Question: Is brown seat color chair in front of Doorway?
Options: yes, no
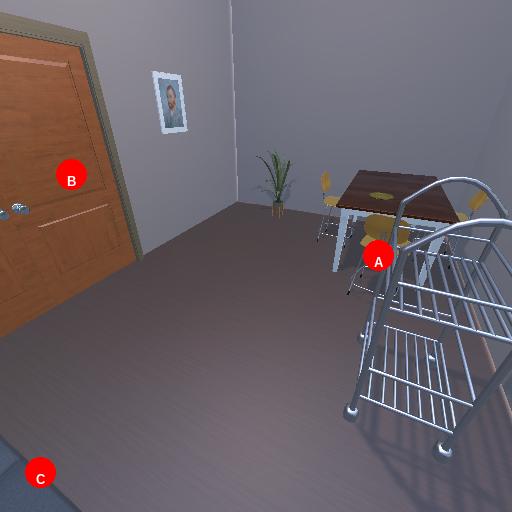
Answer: yes